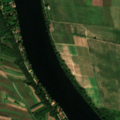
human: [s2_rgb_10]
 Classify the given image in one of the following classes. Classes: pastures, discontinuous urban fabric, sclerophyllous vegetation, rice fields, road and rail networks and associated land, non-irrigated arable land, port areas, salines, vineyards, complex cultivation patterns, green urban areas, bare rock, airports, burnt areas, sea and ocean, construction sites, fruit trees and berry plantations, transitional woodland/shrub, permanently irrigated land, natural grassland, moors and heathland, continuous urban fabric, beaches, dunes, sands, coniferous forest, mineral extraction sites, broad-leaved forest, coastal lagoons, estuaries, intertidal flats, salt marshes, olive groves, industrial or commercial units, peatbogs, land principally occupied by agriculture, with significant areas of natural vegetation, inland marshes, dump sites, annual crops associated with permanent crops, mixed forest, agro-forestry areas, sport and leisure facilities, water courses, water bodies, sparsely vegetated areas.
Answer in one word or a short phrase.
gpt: non-irrigated arable land, land principally occupied by agriculture, with significant areas of natural vegetation, transitional woodland/shrub, water courses